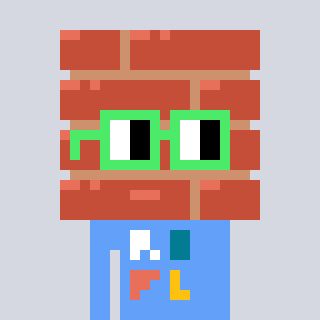
a pixel art character with square light green glasses, a wall-shaped head and a blue-colored body on a cool background